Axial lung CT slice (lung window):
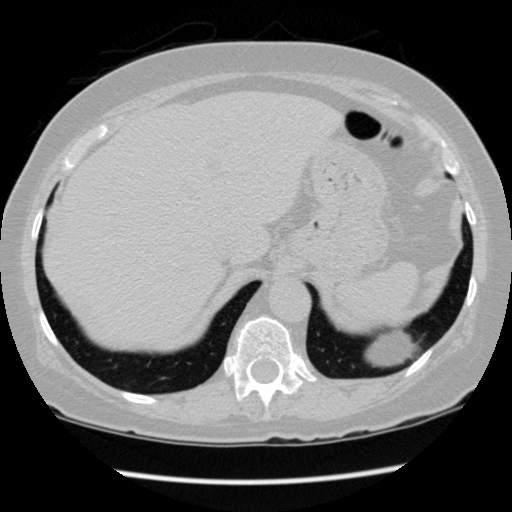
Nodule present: no